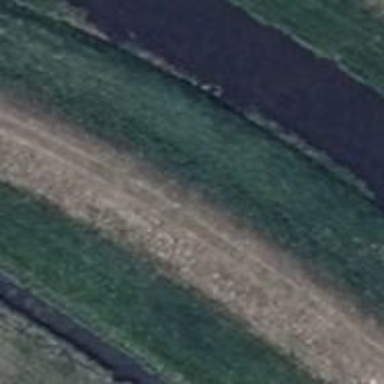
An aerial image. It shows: Grass path.